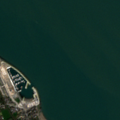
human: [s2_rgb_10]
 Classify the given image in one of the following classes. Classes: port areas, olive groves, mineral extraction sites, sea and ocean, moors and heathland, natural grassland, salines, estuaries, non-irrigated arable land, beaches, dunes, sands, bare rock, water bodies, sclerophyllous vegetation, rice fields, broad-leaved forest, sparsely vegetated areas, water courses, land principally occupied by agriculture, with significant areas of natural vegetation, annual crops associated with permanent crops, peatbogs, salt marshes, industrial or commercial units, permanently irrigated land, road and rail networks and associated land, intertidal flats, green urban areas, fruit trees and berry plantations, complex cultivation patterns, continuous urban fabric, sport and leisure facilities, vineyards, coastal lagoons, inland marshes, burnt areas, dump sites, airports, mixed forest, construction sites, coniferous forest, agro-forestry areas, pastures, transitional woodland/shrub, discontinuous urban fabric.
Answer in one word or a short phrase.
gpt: discontinuous urban fabric, beaches, dunes, sands, sea and ocean